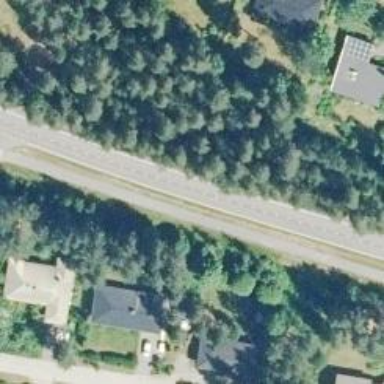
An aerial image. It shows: Secondary road with asphalt surface.